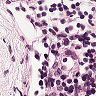
Metastatic tissue present: no